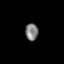
Tissue: prostate
Cell type: T cells
Senescence score: 0.7963
Nuclear area (px): 211
Mean DAPI intensity: 129.739